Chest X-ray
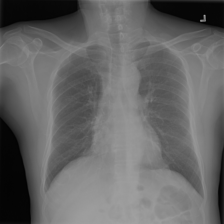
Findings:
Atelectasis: negative
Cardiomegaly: negative
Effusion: negative
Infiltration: negative
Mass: negative
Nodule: negative
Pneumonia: negative
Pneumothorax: negative
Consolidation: negative
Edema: negative
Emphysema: negative
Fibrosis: negative
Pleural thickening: negative
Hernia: negative